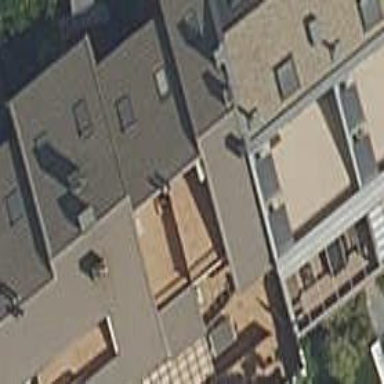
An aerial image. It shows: Residential building.